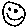
Label: smiley face